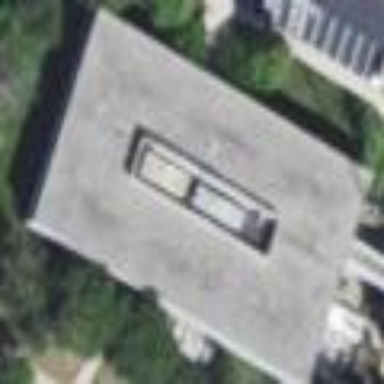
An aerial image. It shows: Office building.